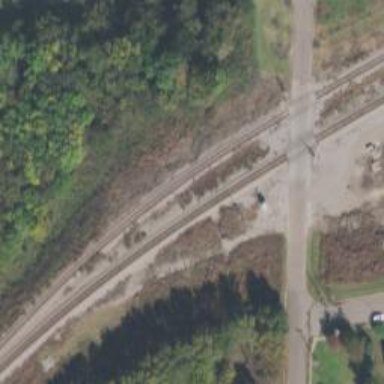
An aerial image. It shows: Railway siding with rails.